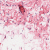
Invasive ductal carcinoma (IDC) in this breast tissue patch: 0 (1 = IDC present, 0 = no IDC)